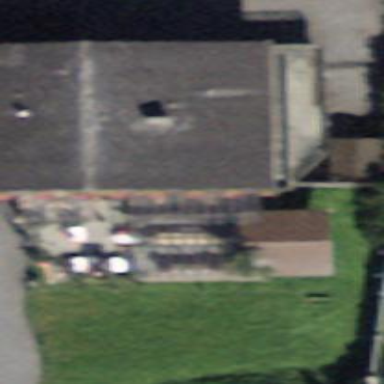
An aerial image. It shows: Restaurant located within hotel.